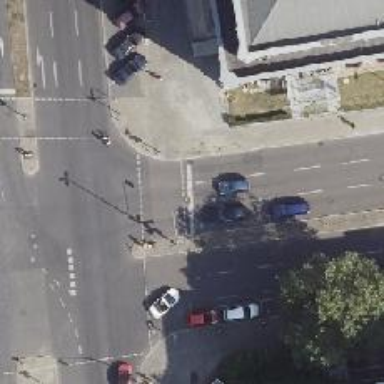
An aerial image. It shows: Road with traffic signals.